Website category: restaurant
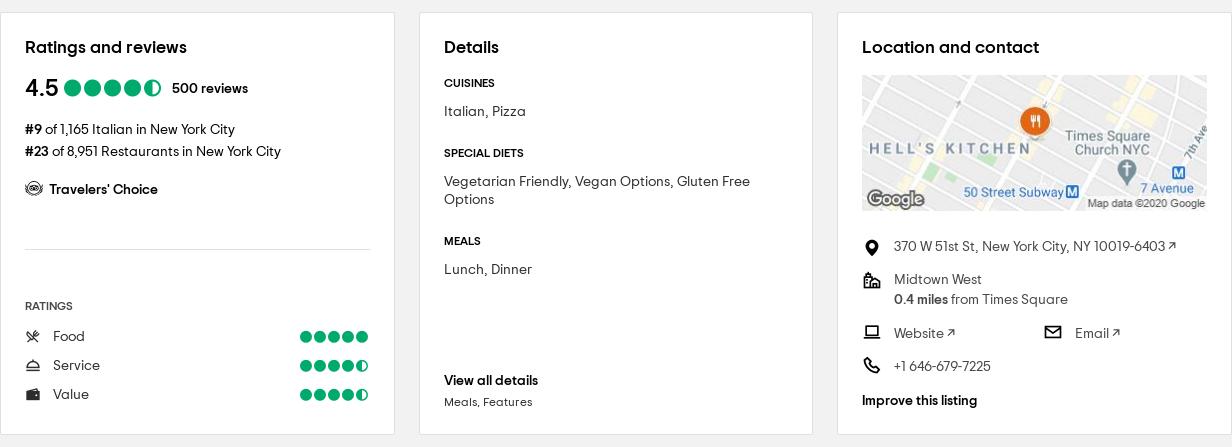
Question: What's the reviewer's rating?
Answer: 4.5

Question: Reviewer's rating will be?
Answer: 4.5

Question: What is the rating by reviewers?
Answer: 4.5

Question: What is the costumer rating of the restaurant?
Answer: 4.5

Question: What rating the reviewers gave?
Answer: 4.5

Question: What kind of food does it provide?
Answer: Italian, Pizza

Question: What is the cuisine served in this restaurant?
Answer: Italian, Pizza

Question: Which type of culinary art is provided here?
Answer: Italian, Pizza

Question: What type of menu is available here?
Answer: Italian, Pizza

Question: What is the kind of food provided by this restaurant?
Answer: Italian, Pizza

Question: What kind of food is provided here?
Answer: Italian, Pizza

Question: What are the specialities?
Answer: Italian, Pizza

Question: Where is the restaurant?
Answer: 370 W 51st St, New York City, NY 10019-6403

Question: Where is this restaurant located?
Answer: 370 W 51st St, New York City, NY 10019-6403

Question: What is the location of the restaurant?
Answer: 370 W 51st St, New York City, NY 10019-6403

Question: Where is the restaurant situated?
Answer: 370 W 51st St, New York City, NY 10019-6403

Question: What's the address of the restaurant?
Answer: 370 W 51st St, New York City, NY 10019-6403

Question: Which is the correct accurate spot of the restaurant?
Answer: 370 W 51st St, New York City, NY 10019-6403

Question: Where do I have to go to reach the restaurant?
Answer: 370 W 51st St, New York City, NY 10019-6403

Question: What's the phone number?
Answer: +1 646-679-7225

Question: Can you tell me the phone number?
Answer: +1 646-679-7225

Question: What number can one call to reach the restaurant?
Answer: +1 646-679-7225

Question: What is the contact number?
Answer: +1 646-679-7225

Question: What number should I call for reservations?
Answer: +1 646-679-7225

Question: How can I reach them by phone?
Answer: +1 646-679-7225